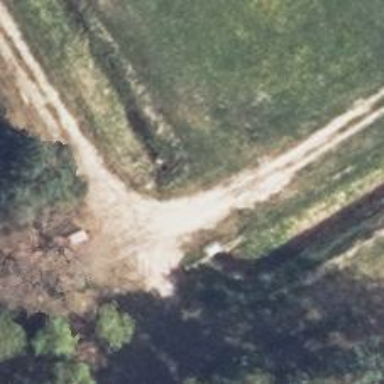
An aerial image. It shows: Culvert tunnel.